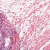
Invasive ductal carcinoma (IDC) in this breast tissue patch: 1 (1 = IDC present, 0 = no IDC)